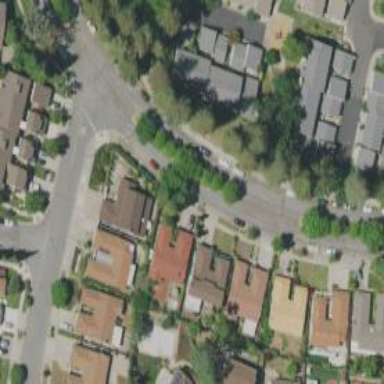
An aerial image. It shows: Residential road.